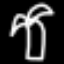
Label: palm tree